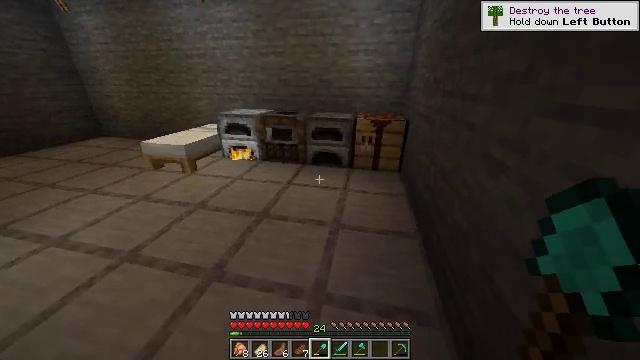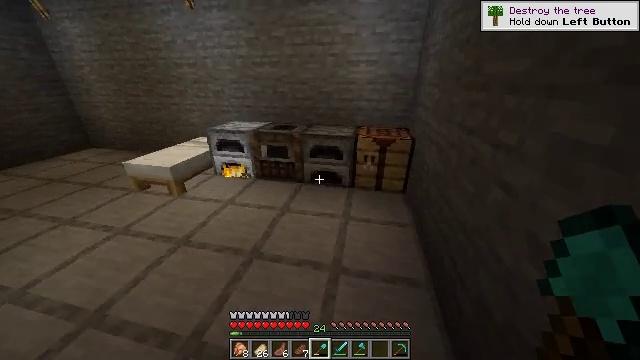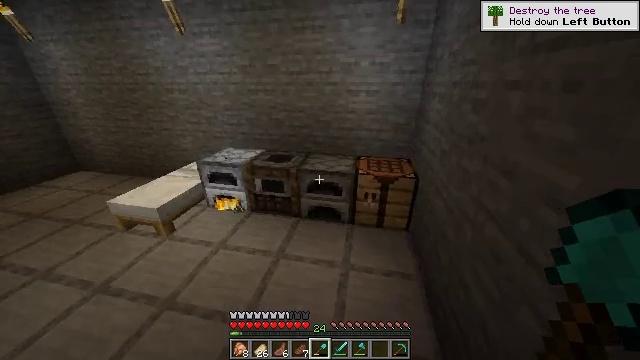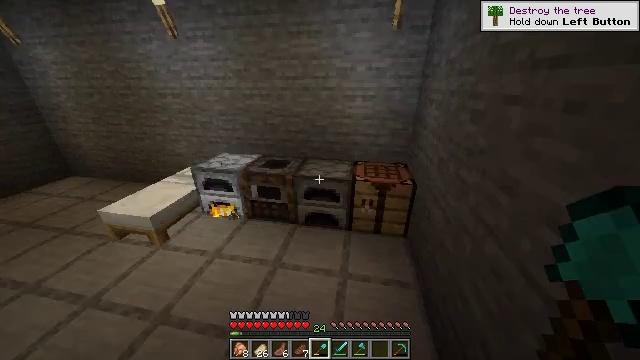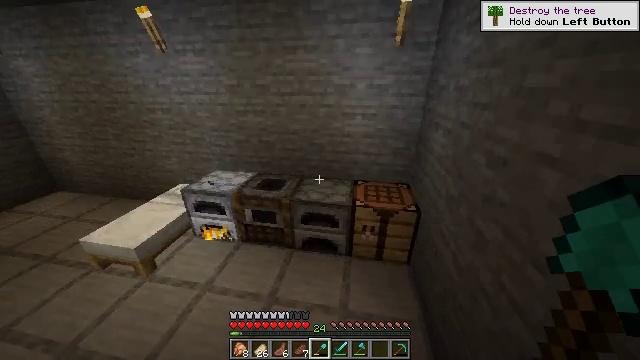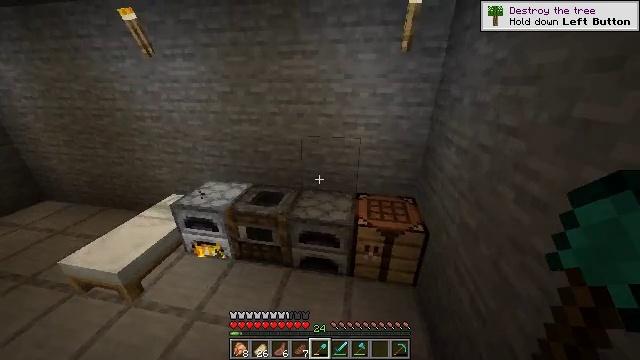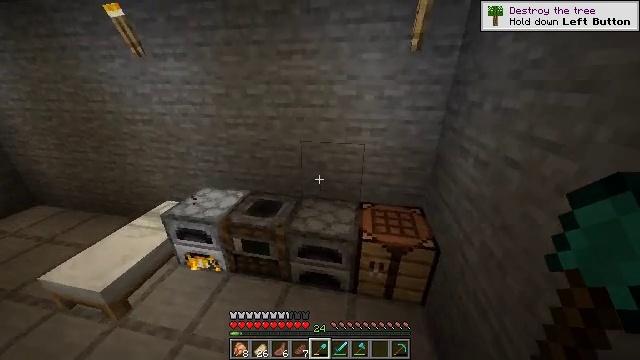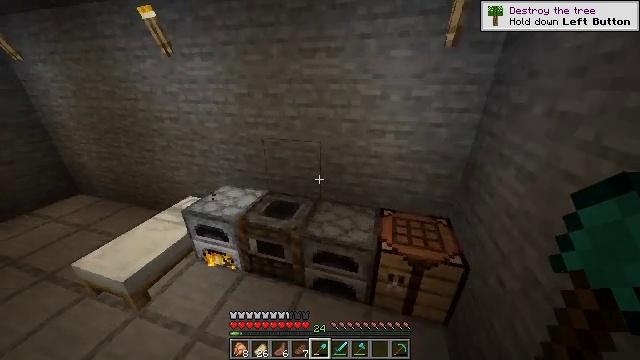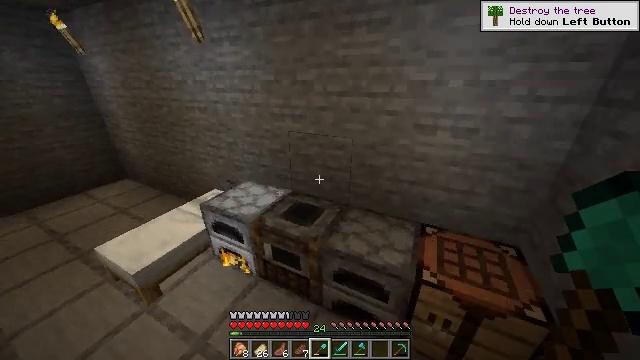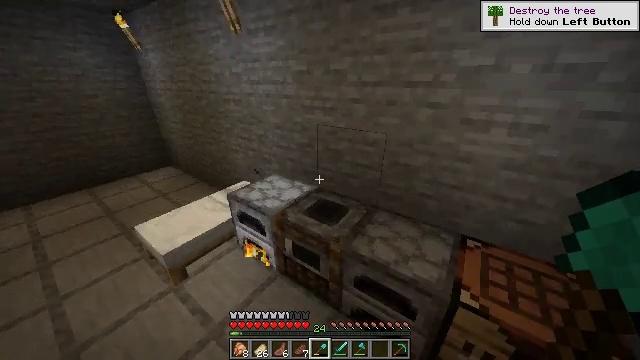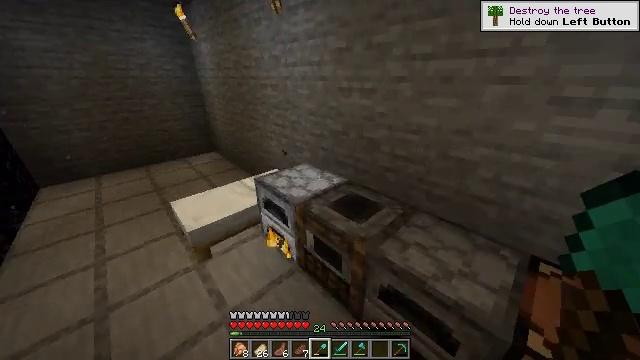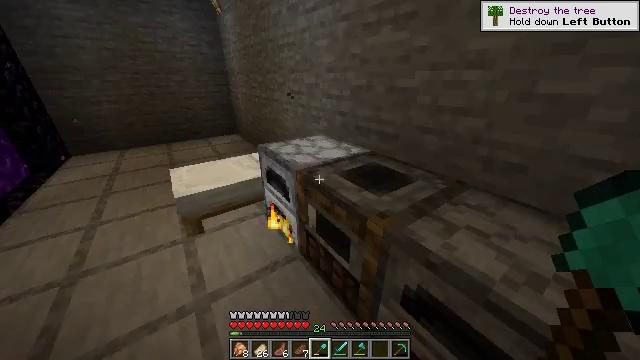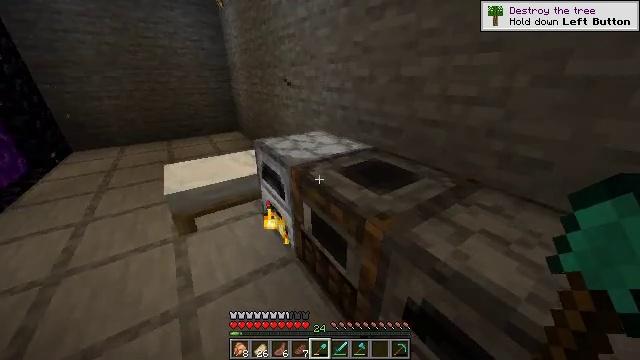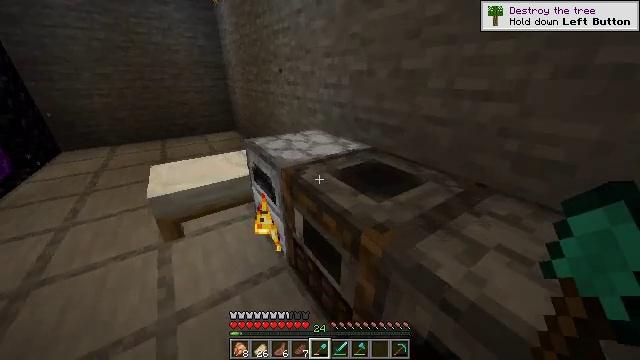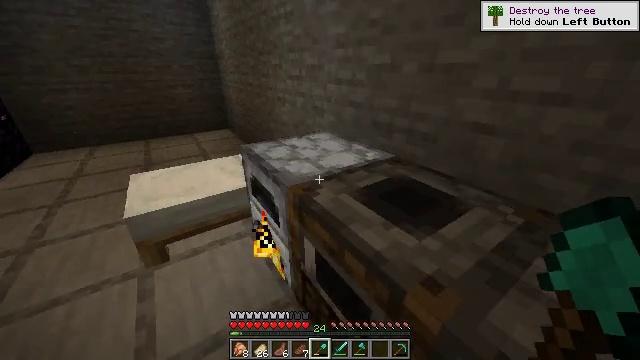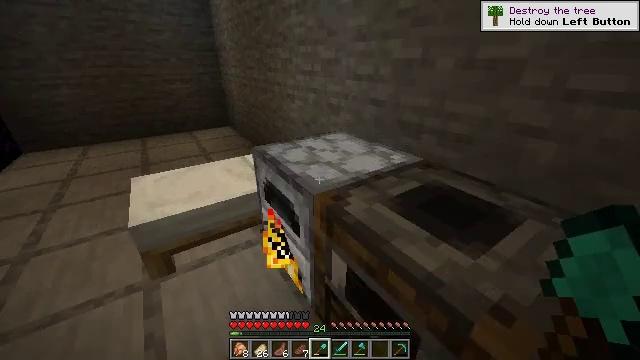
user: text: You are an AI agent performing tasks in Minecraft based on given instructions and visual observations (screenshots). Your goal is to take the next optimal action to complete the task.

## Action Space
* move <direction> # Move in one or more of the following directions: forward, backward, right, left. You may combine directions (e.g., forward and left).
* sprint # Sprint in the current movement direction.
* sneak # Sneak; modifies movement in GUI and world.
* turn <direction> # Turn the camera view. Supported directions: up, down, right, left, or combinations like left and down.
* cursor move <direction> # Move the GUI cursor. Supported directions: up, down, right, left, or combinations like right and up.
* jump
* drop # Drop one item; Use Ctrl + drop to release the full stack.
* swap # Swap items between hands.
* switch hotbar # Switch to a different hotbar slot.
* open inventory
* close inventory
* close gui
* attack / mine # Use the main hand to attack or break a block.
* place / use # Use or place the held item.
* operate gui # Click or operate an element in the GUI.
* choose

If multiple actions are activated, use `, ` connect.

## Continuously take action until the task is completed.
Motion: motion action
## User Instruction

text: craft item air
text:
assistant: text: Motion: move forward, jump
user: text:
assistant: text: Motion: move forward, jump
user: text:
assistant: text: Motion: move forward, jump
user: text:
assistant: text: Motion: move forward
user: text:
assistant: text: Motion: move forward
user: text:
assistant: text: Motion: move forward
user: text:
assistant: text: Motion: move forward, turn left
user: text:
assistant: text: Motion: move forward, turn left
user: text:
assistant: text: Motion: move forward, turn left
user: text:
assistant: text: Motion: move forward and move left, turn left
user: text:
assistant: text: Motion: move forward and move left, turn left
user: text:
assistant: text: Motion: move forward and move left, turn left
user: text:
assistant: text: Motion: move left
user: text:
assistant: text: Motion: move left
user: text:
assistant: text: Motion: move left
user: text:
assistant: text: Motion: move left
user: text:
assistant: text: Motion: move left
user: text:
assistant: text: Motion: no_op
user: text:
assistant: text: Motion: turn left
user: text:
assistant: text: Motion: turn left
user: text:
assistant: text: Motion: no_op
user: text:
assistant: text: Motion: no_op
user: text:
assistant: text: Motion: use / place
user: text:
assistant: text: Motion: use / place
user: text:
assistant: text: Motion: use / place
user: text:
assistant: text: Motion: use / place
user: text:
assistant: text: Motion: no_op
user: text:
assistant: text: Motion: no_op
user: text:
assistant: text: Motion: no_op
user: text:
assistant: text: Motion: no_op